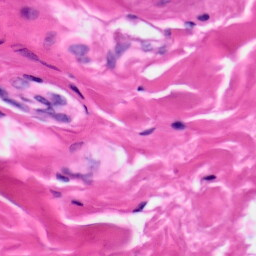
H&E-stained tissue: Skin